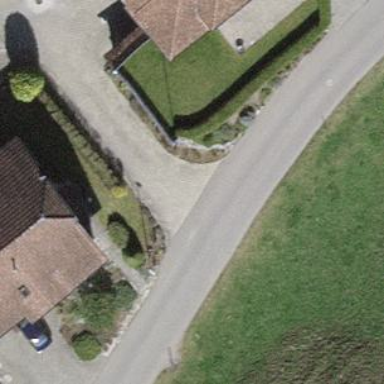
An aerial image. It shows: Residential road with asphalt surface.